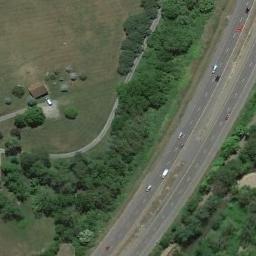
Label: freeway